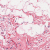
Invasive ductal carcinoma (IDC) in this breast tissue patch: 0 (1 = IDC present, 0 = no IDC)